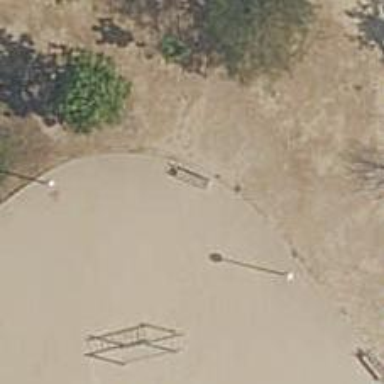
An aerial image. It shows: Brown bench.